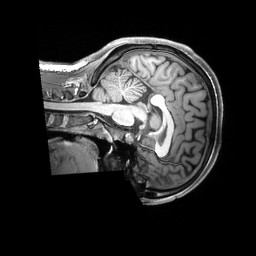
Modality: T1w
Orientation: sagittal
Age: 26
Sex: female
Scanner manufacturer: siemens
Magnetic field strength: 3 T
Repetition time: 2.3 s
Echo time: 0.00228 s